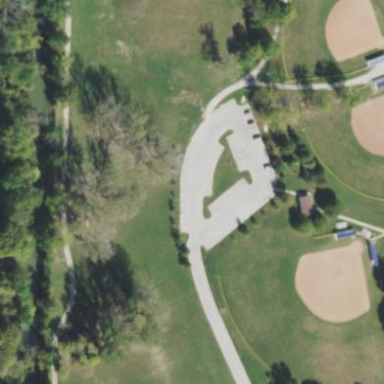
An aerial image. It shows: Baseball pitch for leisure land activities.